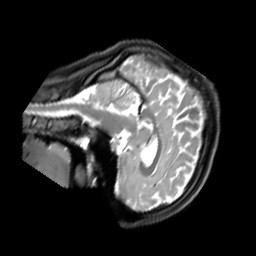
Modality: PDw
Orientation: sagittal
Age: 20
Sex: female
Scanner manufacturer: siemens
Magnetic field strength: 3 T
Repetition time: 11.88 s
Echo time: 0.014 s